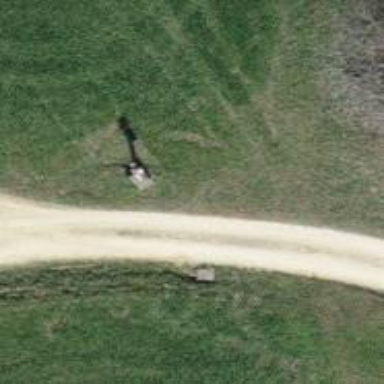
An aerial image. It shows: Wayside cross with historic significance.